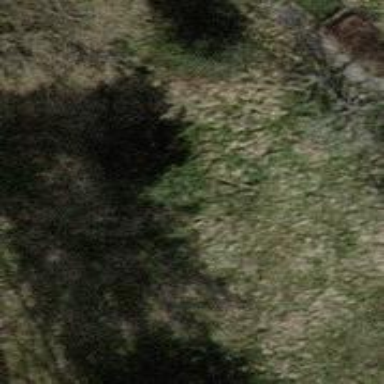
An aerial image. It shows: Evergreen tree with needle-leaved leaves.